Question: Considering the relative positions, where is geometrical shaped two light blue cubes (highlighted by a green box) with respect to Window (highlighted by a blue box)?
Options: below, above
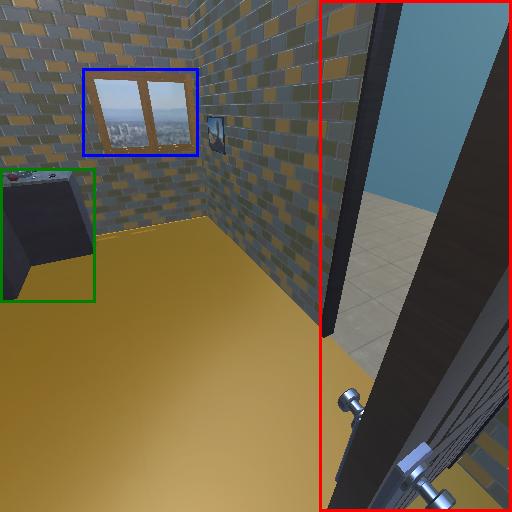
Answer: below